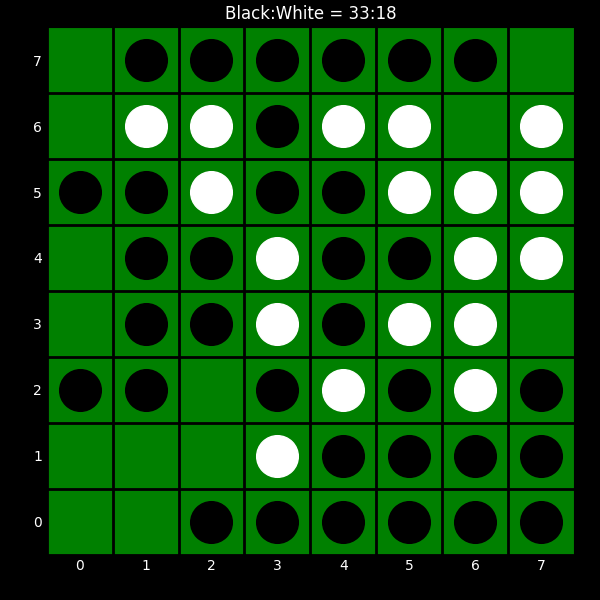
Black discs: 33
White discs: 18